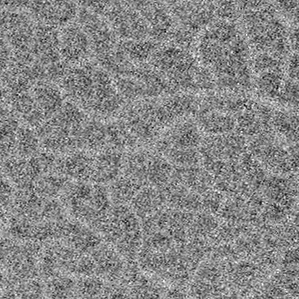
Label: frost